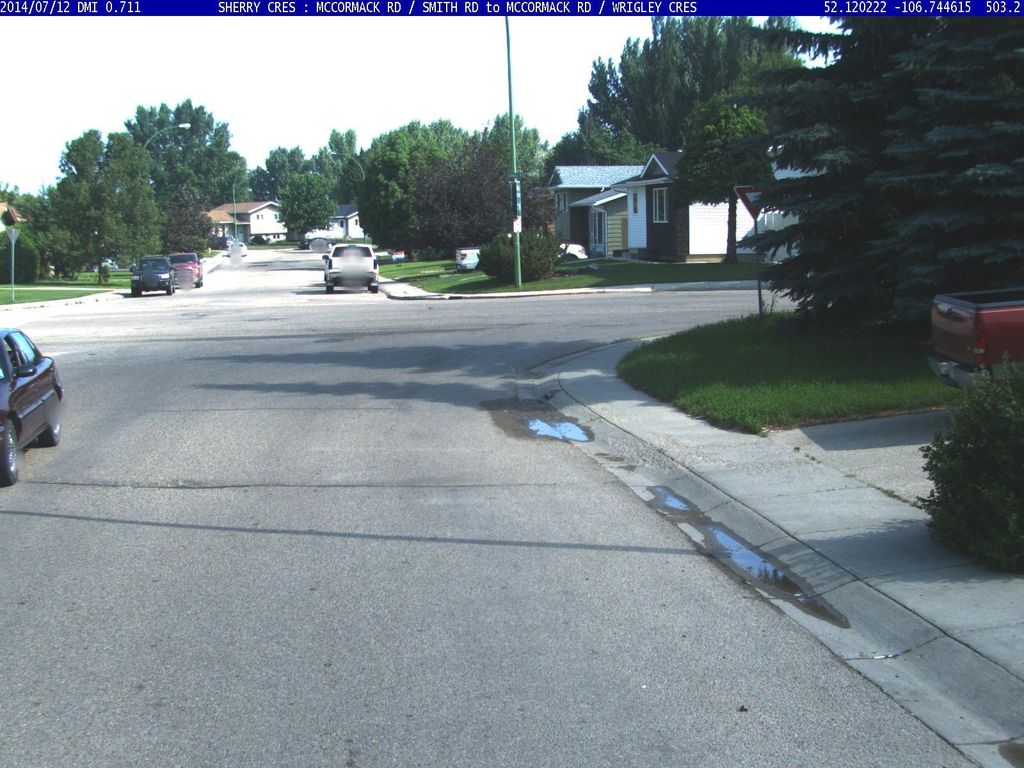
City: saskatoon